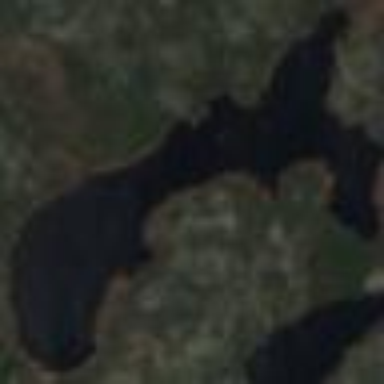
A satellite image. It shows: Serene lake.